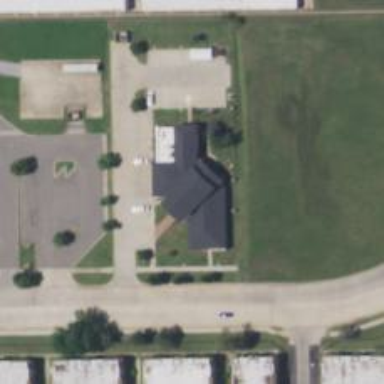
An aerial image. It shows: Building.